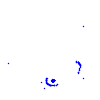
Particle: proton